Question: How to resize additional text in the Navigation Drawer template ?. It is necessary to change the additional text (in the picture under number 7). I change the size of the main text without any problems, but I cannot figure out the additional one. Rummaged everything, found nothing.
'''
<android.support.design.widget.NavigationView
android:id="@+id/nav_view"
android:layout_width="400dp"
android:layout_height="match_parent"
android:layout_gravity="start"
android:fitsSystemWindows="true"
app:itemTextAppearance="@style/NavDrawerTextStyle"
app:headerLayout="@layout/nav_header_main"
android:paddingLeft="8dp"
android:theme="@style/NavigationDrawerStyle"
app:menu="@menu/activity_main_drawer" />
</android.support.v4.widget.DrawerLayout>
'''
I'm trying to change using styles. But the main text is changing, but I need an additional one.
'''
<style name="NavigationDrawerStyle">
<!--Nastroika NavigationDrawer-->
<item name="android:listPreferredItemHeightSmall">50dp</item>
<item name="listPreferredItemHeightSmall">50dp</item>
<!-- item padding left in menu-->
<item name="android:listPreferredItemPaddingLeft">30dp</item>
<item name="listPreferredItemPaddingLeft">30dp</item>
<!-- item padding right in menu-->
<item name="android:listPreferredItemPaddingRight">50dp</item>
<item name="listPreferredItemPaddingRight">50dp</item>
</style>
<style name="NavDrawerTextStyle" parent="TextAppearance.AppCompat.Large">
<item name="android:textSize">25sp</item>
<item name="android:color">@color/main_white</item>
</style>
'''

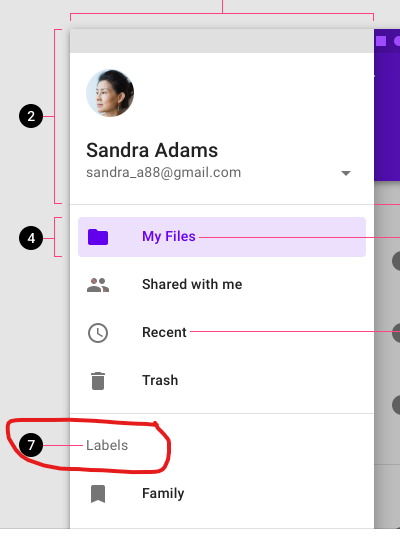
Answer: '''
<style name="NavDrawerTextStyle" parent="Base.TextAppearance.AppCompat">
<item name="android:textColor">@color/whiteColor</item>
<item name="android:textSize">16dp</item>
</style>
'''
// xml
'''
<com.google.android.material.navigation.NavigationView
android:id="@+id/nav_view"
android:layout_width="400dp"
android:layout_height="match_parent"
android:layout_gravity="start"
android:background="@color/colorPrimary"
android:fitsSystemWindows="true"
app:itemIconTint="@drawable/navigation_selector"
app:itemTextColor="@color/whiteColor"
app:itemTextAppearance="@style/NavDrawerTextStyle"
app:headerLayout="@layout/nav_header_main"
app:menu="@menu/activity_main_drawer"/>
'''